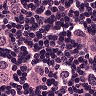
Metastatic tissue present: yes